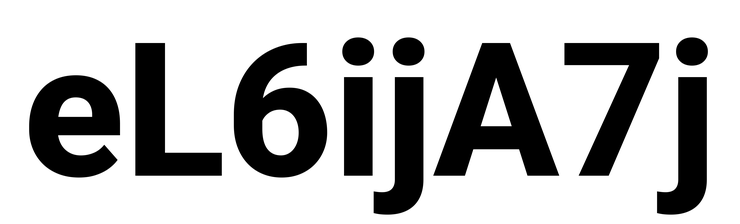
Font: Roboto_ExtraBold